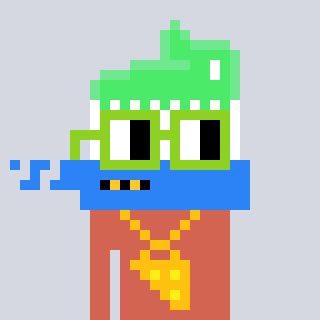
a pixel art character with square light green glasses, a toothbrush-shaped head and a peachy-colored body on a cool background